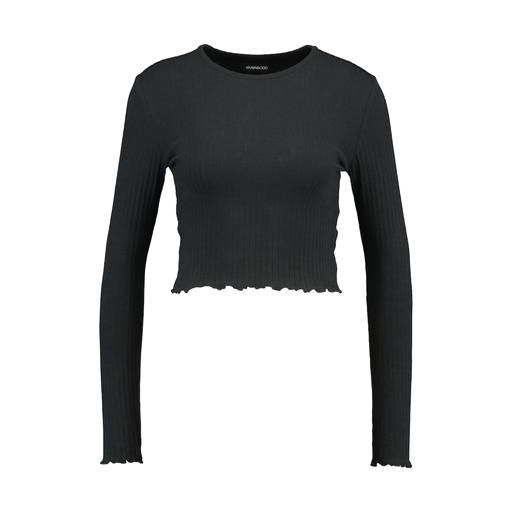
black long-sleeve crop top, black long sleeved crop top, black crop l/s tee, white background